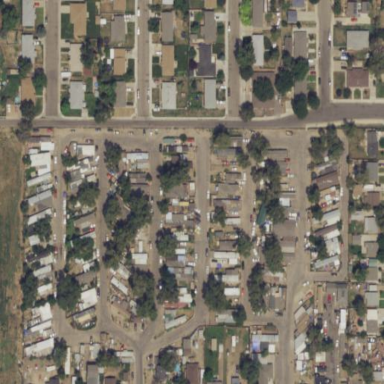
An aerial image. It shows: Mobile residential area.